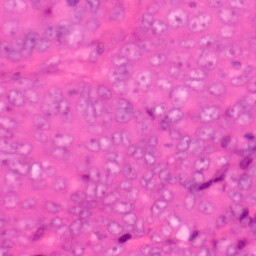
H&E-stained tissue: Colon